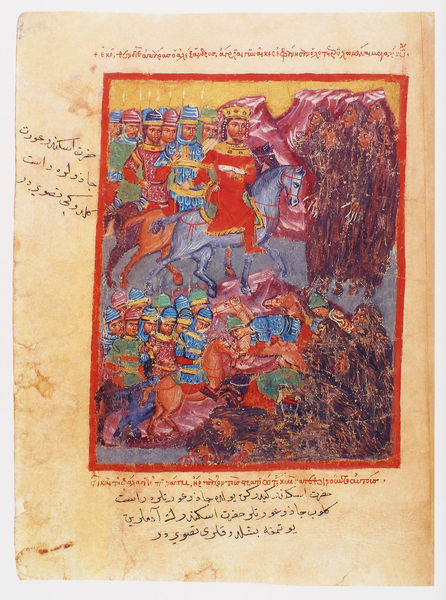
Titel: Der griechische Alexanderroman
Institution: Venedig, Hellenic Institute Codex Gr. 5
Schlagwörter: blau, kampf, frauen, braun, bunt, männer, rot, rahmen, krone, pferd, pferde, reiter, sattel, schrift, berge, krieg, schlacht, könig, illustration, soldat, herrscher, ritter, buchseite, helme, arabisch, mittelalter, lanzen, mönche, löwe, ankunft, räuber, ehrung, notizen, hanschrift, blaues pferd, buchmalerei, einzug, alexander, codex, folio, illumination, roman, arabschi, zwei register